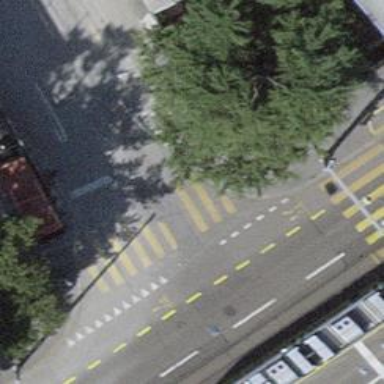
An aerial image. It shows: Street cabinet used for power utility.